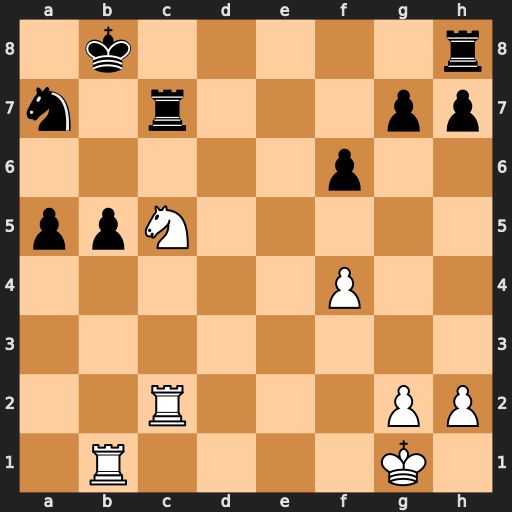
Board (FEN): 1k5r/n1r3pp/5p2/ppN5/5P2/8/2R3PP/1R4K1
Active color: w
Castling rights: -
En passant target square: -
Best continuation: Na6+ Kb7 Nxc7